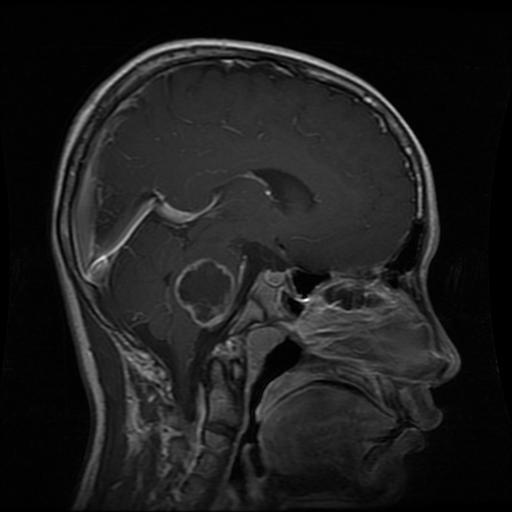
Label: glioma